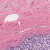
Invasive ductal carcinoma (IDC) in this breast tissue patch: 0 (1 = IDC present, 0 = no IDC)